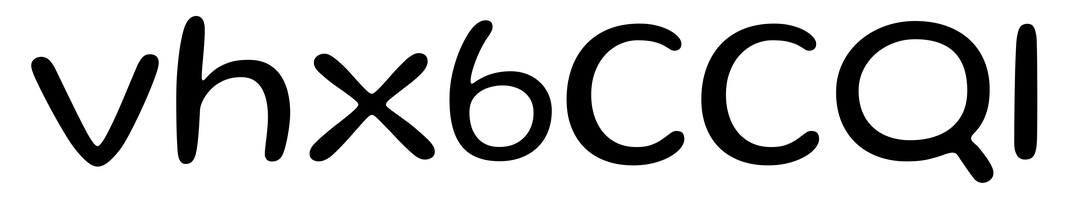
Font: Gluten_Light